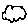
Label: cloud